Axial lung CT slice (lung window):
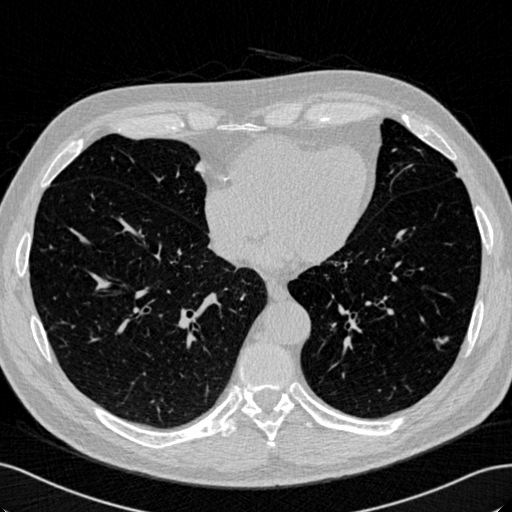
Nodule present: no